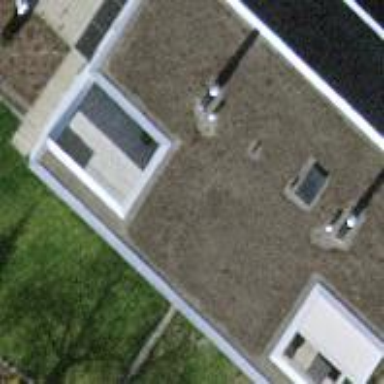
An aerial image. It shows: Building part with flat roof.